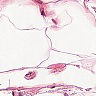
Metastatic tissue present: no